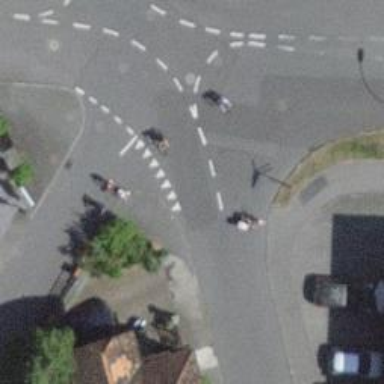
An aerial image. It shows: Road with "give way" sign.